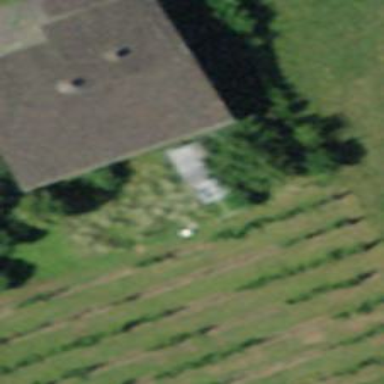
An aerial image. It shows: Simple house.